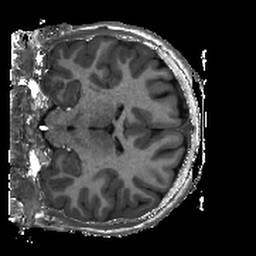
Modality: T1w
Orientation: coronal
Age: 12
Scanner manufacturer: siemens
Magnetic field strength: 3 T
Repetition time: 2.4 s
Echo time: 0.00224 s